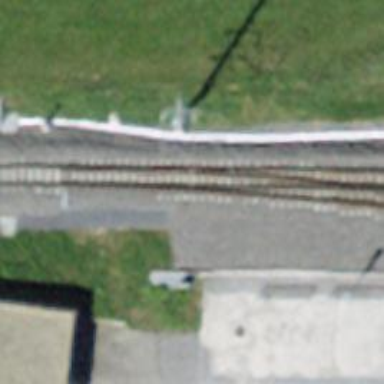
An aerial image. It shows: Railway switch.